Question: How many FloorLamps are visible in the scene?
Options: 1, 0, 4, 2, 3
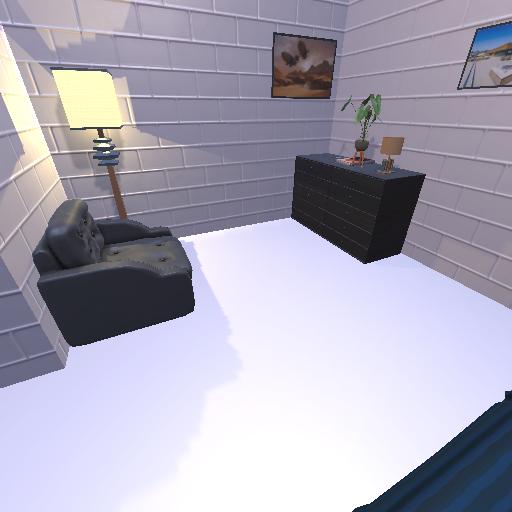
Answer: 1